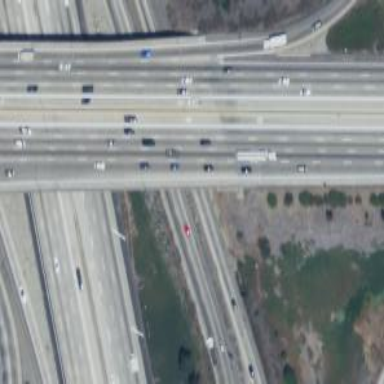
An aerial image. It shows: Motorway bridge.